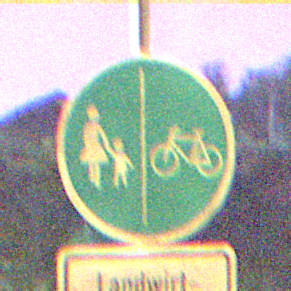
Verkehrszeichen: GetrennterRadUndGehwegRadwegRechts
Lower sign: BesondereFahrzeugeUndTransportgueter6
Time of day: Night
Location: Outdoor (Suburban)
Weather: PartlyCloudy
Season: NotSpecified
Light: Artificial